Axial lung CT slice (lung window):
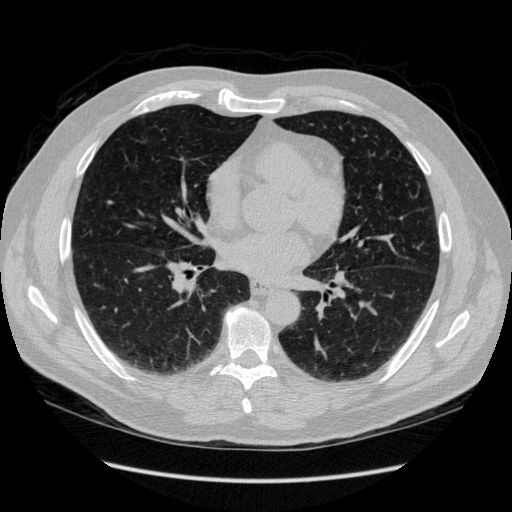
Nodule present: no